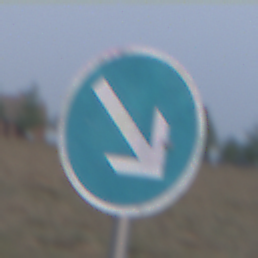
Verkehrszeichen: VorgeschriebeneVorbeifahrtRechts
Umgebung: Outdoor, Nature
Tageszeit: SunriseSunset
Wetter: Overcast
Licht: Natural
Jahreszeit: NotSpecified
Kontrast: LowContrast